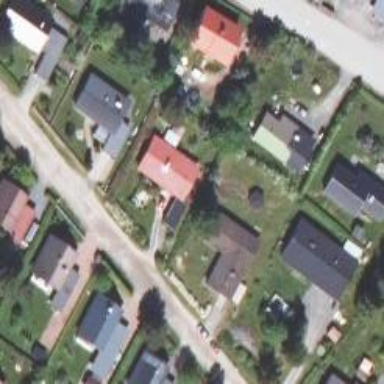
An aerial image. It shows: Residential area.